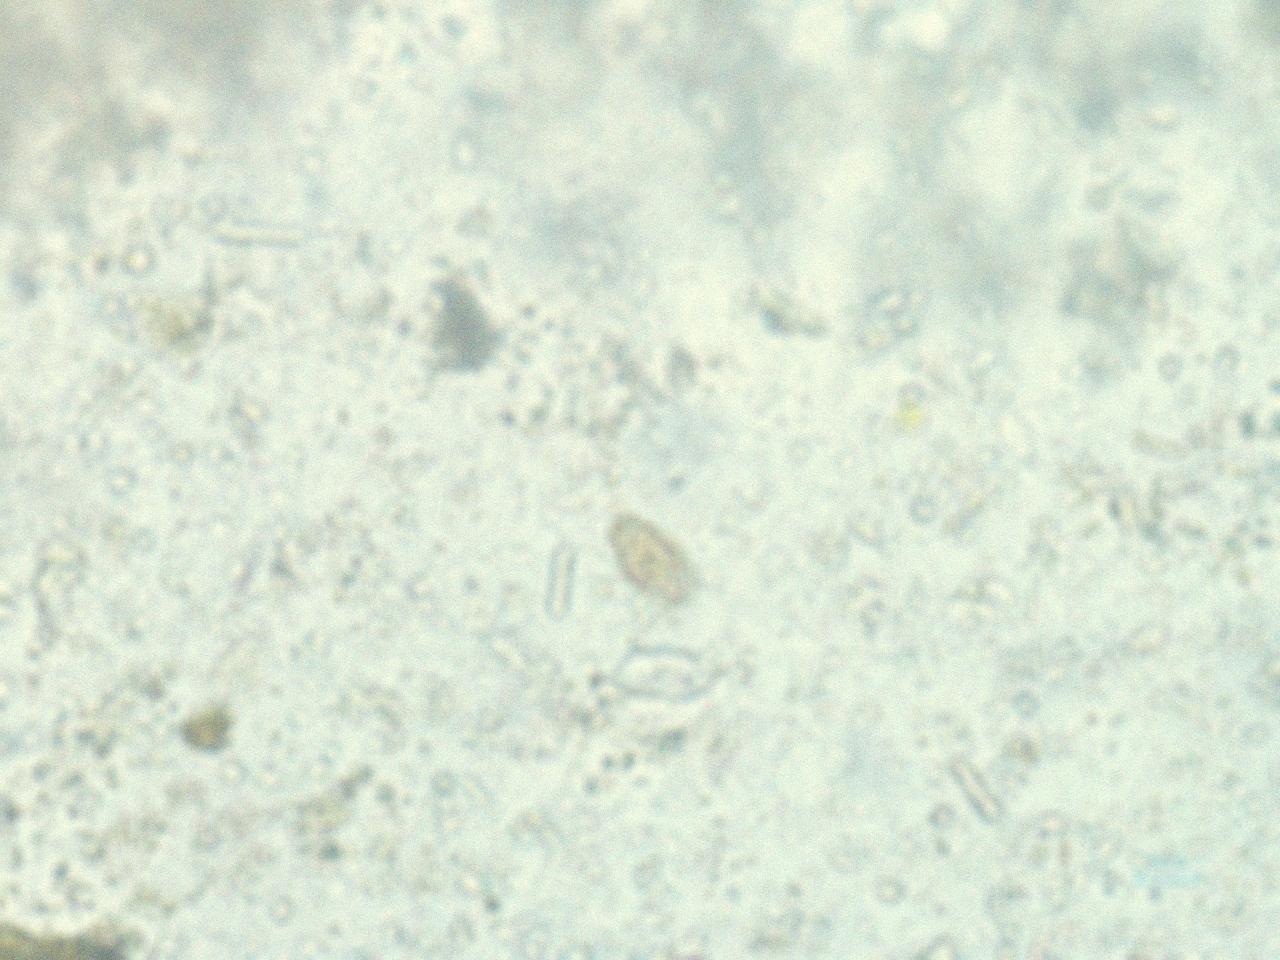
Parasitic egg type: Opisthorchis viverrine